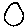
Label: circle